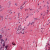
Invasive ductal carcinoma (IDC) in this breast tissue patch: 0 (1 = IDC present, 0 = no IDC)